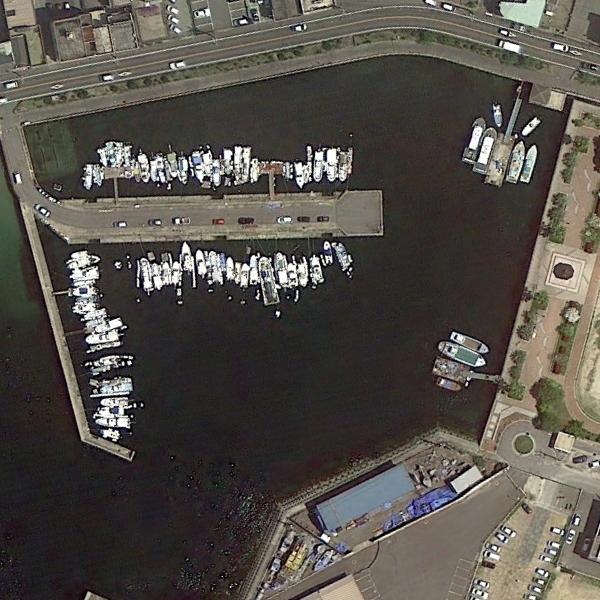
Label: Port